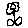
Label: flower